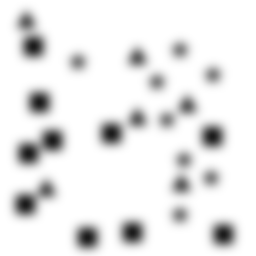
Squares: 10
Triangles: 6
Stars: 8
Total shapes: 24